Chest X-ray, AP view. Patient: 54 years old, sex M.
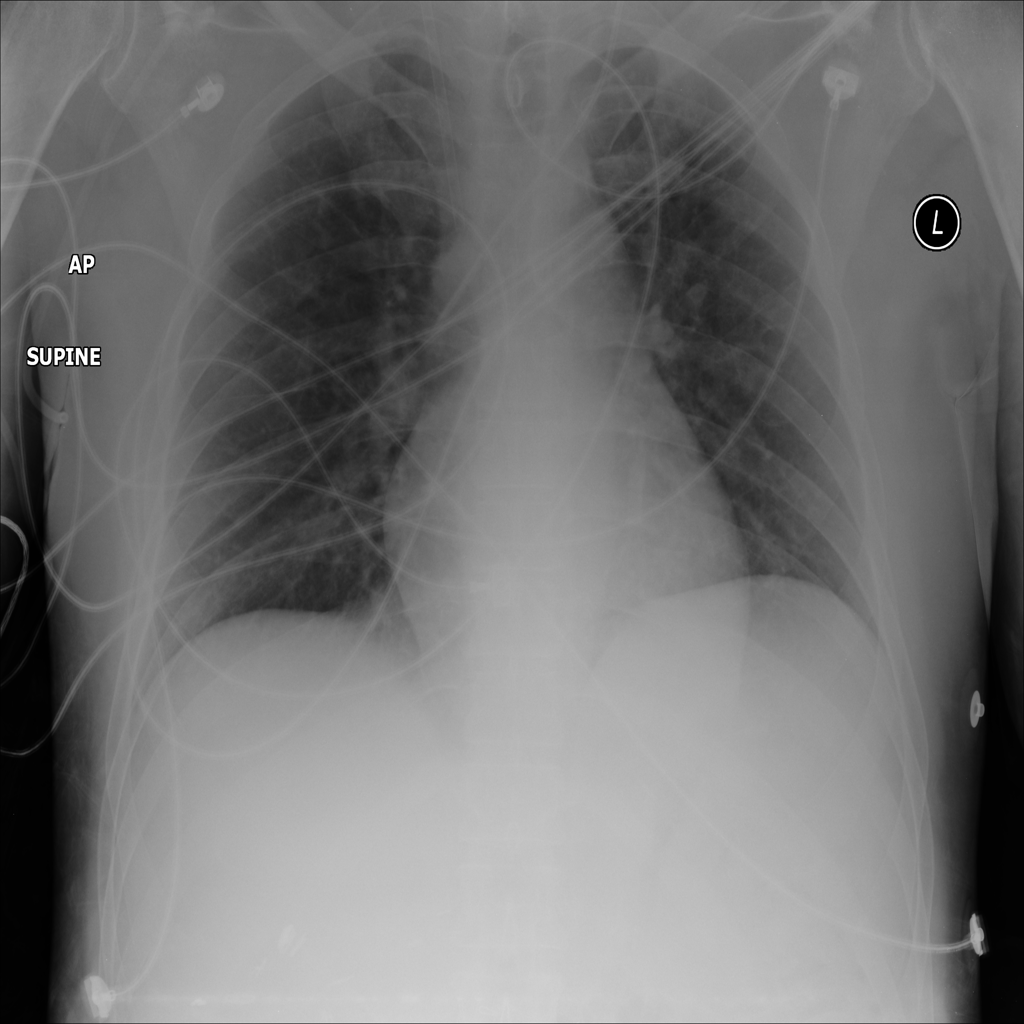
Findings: No Finding